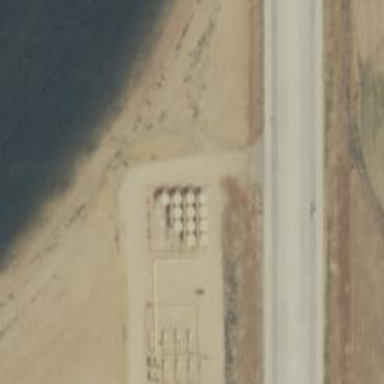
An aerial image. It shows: Storage tank with man-made structure.